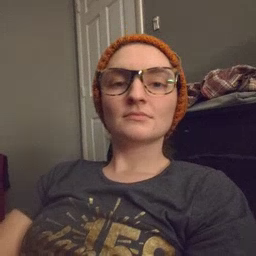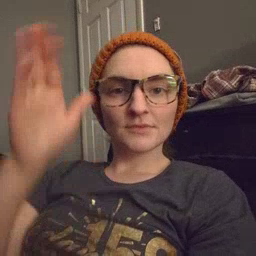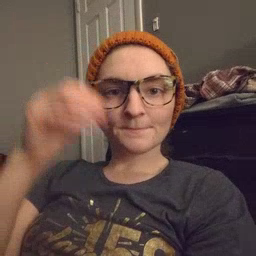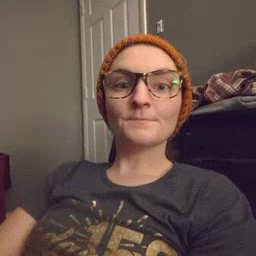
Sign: donkey